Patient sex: M
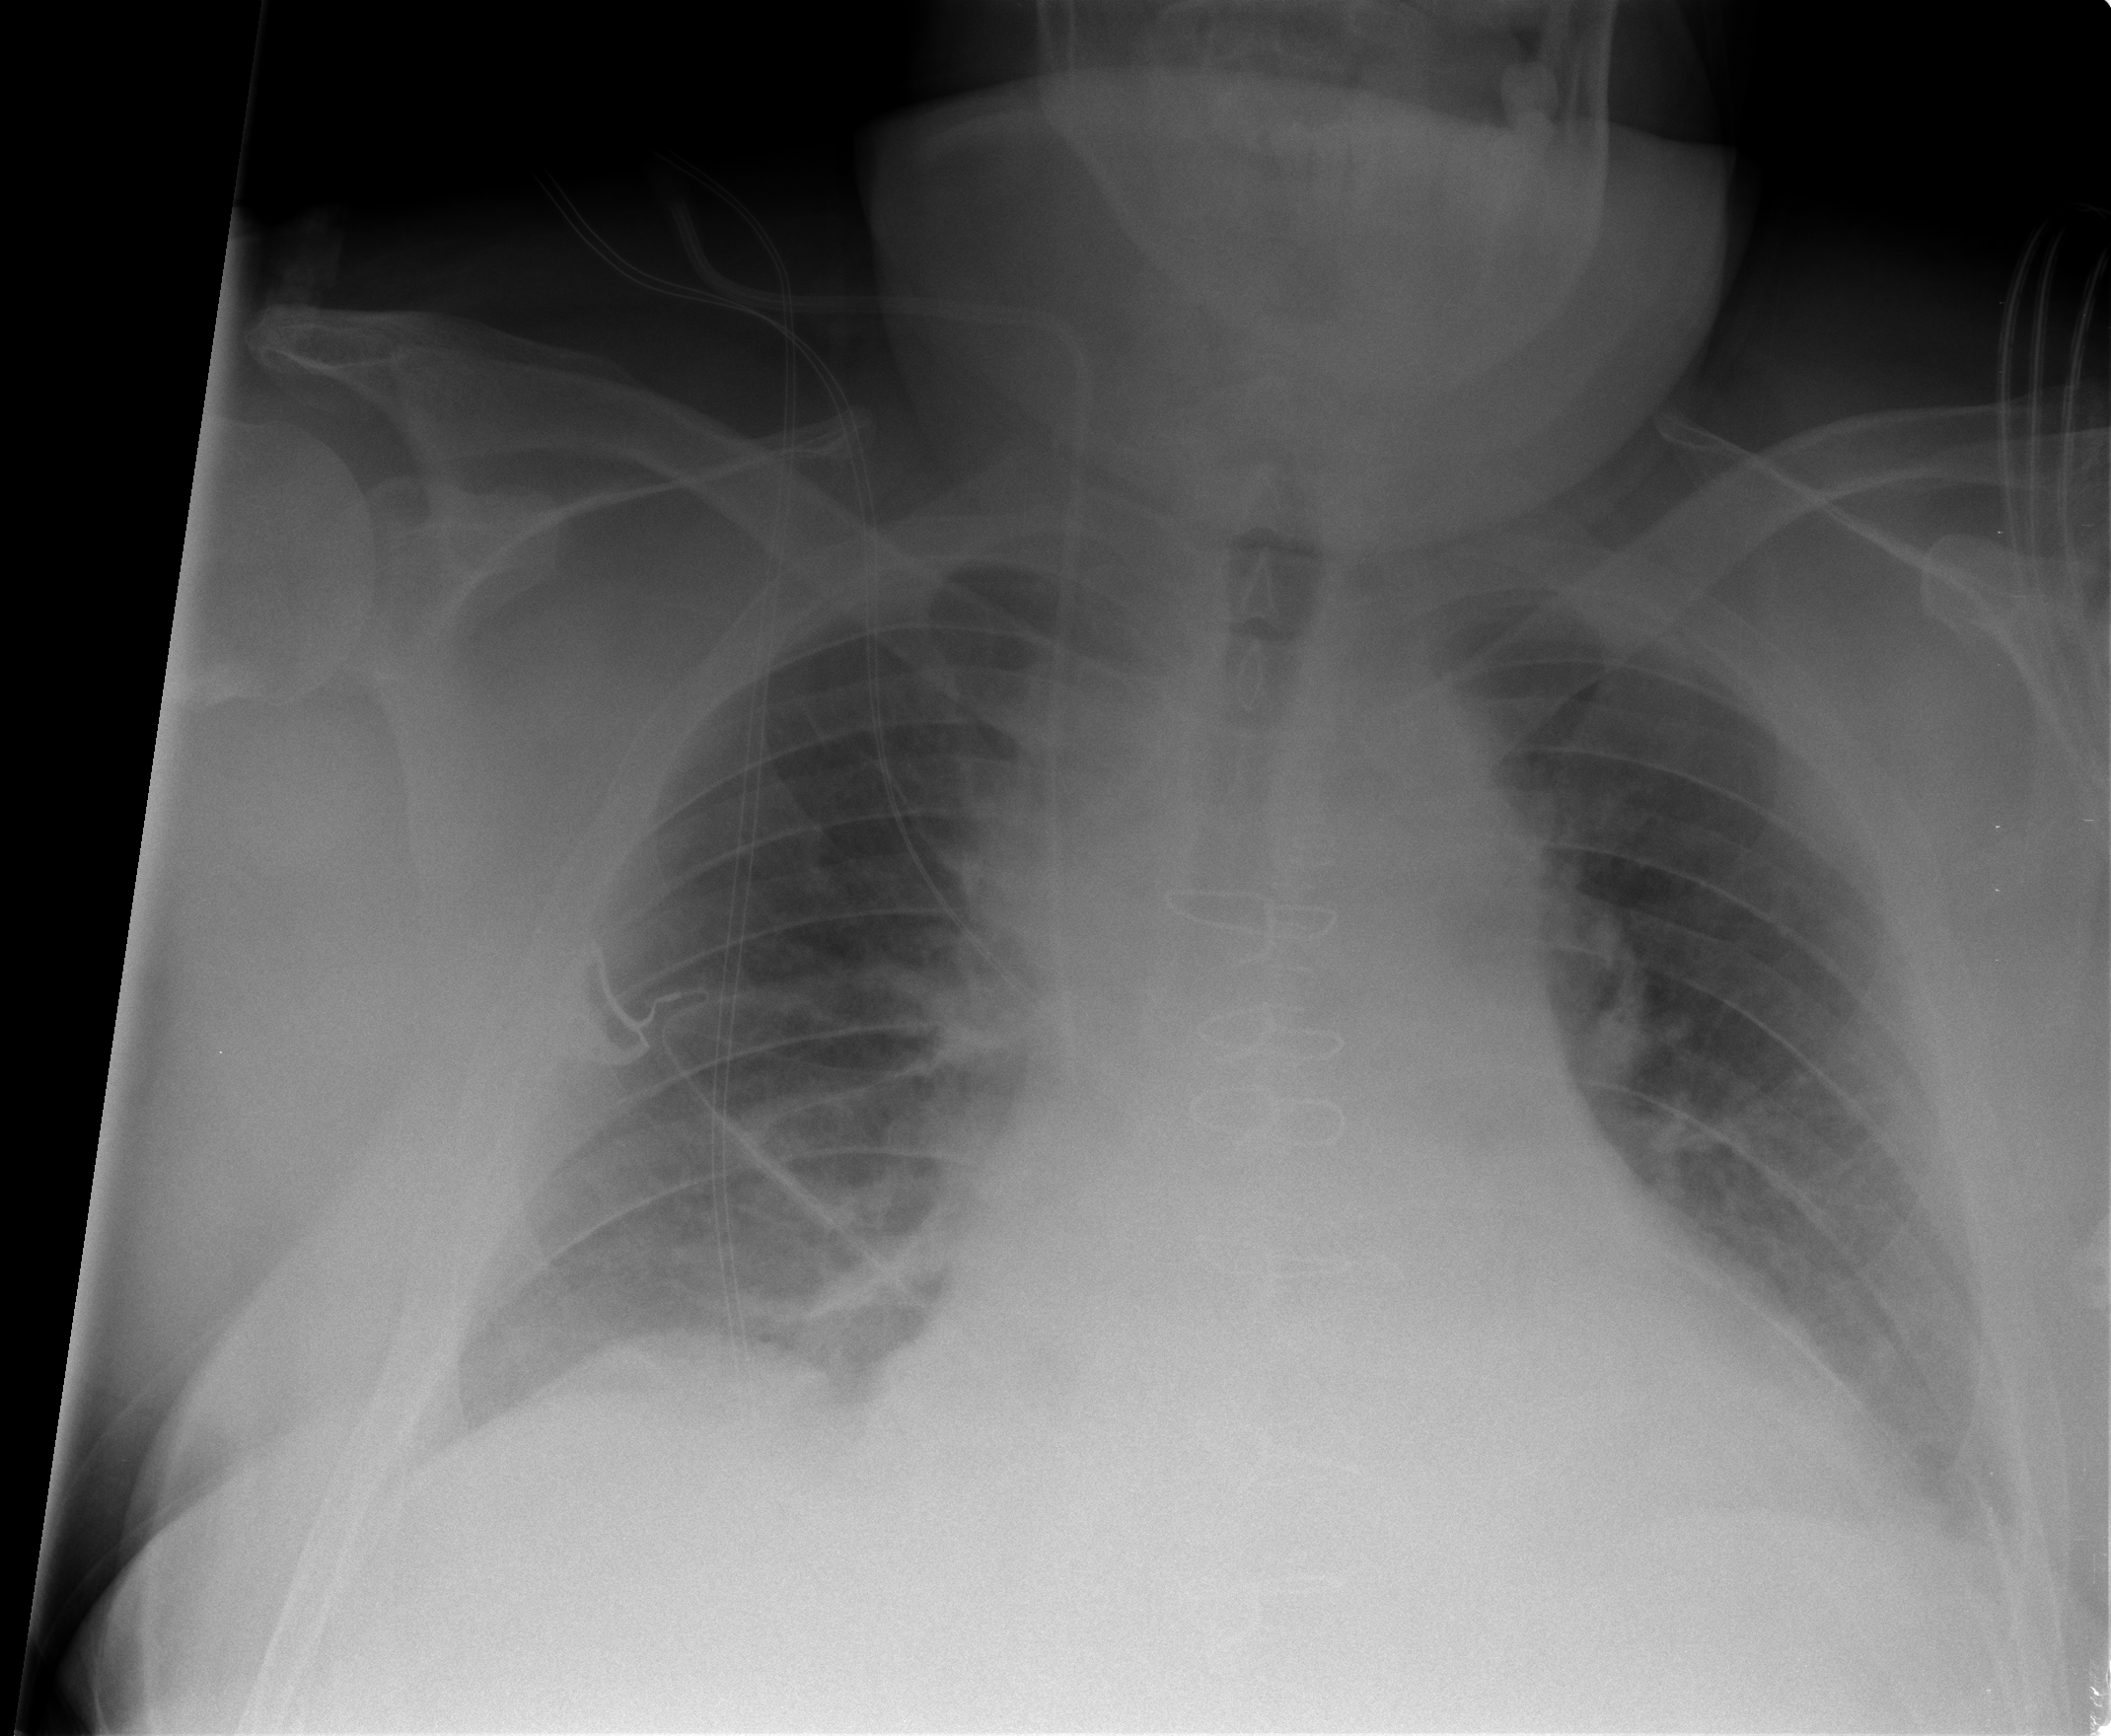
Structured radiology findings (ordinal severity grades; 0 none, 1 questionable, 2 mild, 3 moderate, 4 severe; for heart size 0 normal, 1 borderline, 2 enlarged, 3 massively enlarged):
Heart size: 2
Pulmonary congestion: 0
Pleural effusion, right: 2
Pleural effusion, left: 2
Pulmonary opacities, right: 0
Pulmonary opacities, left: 0
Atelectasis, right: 2
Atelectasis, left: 2